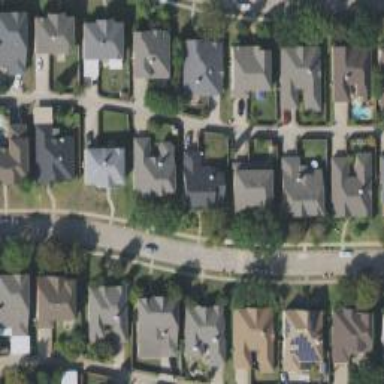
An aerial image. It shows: Alleyway designated as service road.